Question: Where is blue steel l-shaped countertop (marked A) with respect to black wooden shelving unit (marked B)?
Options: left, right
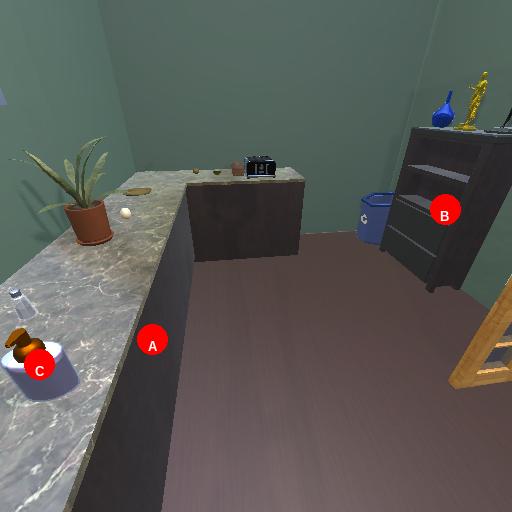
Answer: left